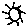
Label: sun